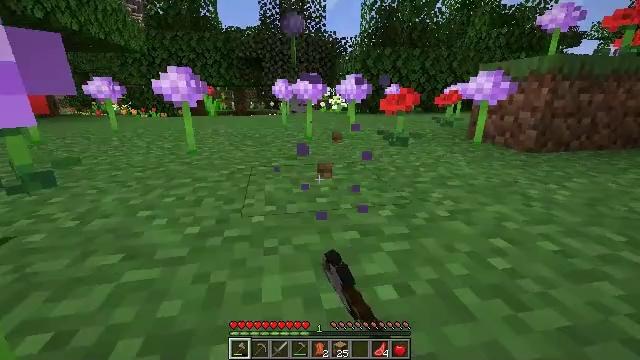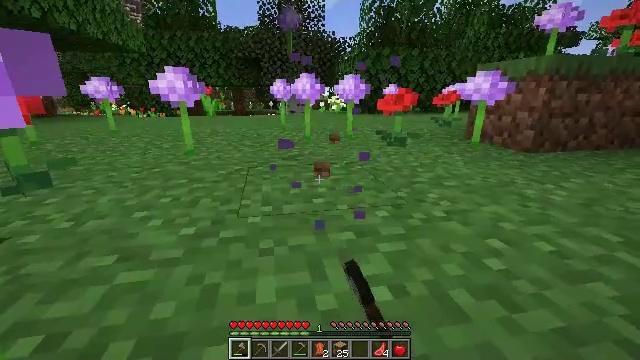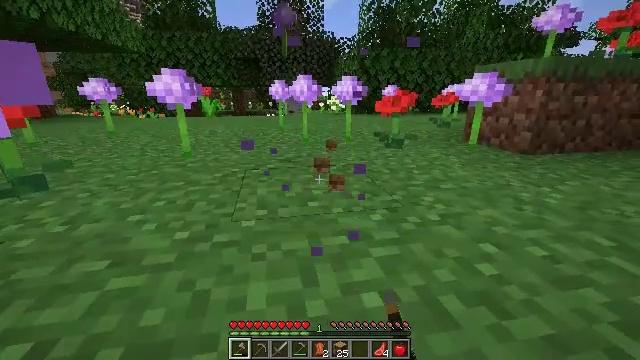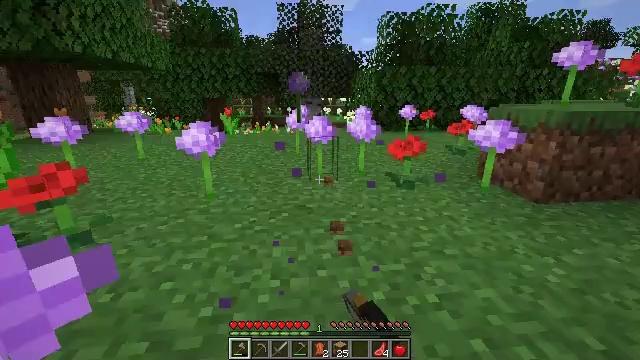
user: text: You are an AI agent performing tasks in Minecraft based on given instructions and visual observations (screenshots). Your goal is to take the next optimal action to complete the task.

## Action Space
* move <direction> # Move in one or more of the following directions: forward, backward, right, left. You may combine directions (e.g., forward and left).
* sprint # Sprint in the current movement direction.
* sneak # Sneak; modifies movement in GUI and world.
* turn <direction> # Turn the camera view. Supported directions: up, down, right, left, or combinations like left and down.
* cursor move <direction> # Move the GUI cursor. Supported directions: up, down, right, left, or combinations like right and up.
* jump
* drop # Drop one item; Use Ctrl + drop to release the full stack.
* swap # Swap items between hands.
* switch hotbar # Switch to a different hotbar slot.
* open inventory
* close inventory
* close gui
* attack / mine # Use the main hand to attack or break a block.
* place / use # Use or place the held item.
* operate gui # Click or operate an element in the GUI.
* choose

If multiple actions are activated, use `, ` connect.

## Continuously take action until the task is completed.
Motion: motion action
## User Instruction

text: Gather the allium from the field.
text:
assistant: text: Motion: move forward
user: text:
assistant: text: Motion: move forward, attack / mine, jump
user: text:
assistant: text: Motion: move forward, turn left, attack / mine, jump
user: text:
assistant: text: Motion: attack / mine, jump